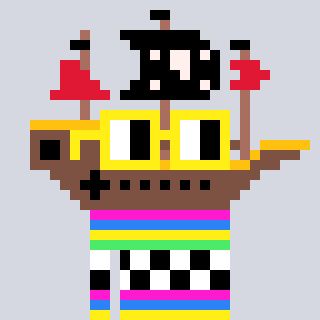
a pixel art character with square yellow glasses, a pirateship-shaped head and a yellow-colored body on a cool background